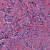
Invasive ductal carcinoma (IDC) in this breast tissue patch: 1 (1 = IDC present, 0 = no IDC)